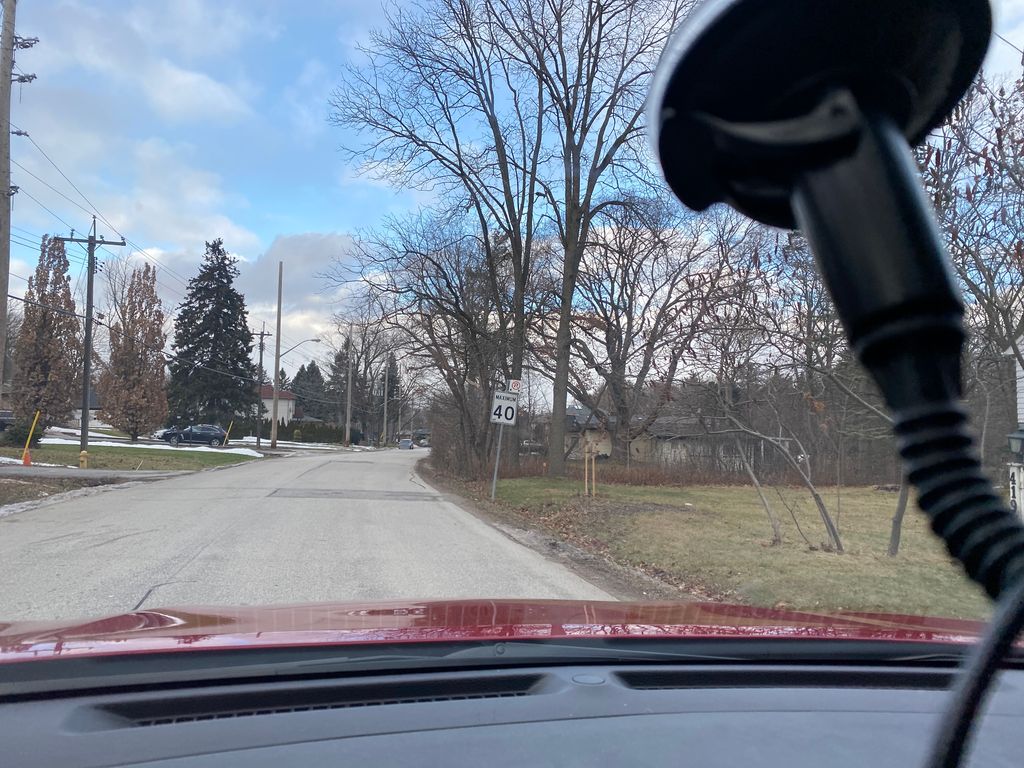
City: toronto